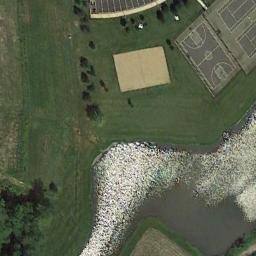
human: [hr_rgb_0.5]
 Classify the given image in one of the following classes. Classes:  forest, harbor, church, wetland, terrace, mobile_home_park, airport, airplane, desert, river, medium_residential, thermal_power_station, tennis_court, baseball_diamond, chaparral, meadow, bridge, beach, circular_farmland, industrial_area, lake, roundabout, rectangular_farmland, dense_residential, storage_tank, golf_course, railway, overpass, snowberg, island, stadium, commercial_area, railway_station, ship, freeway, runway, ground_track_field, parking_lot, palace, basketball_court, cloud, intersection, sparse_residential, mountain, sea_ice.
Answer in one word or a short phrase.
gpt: basketball_court